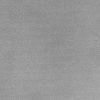
Atmospheric dust classification: dusty